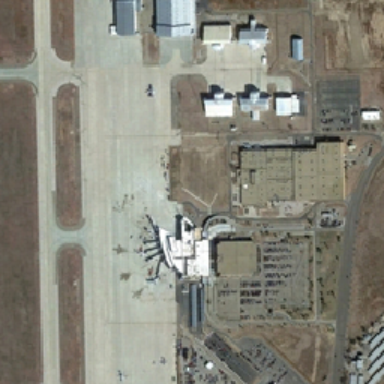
The airport was crowded with people .